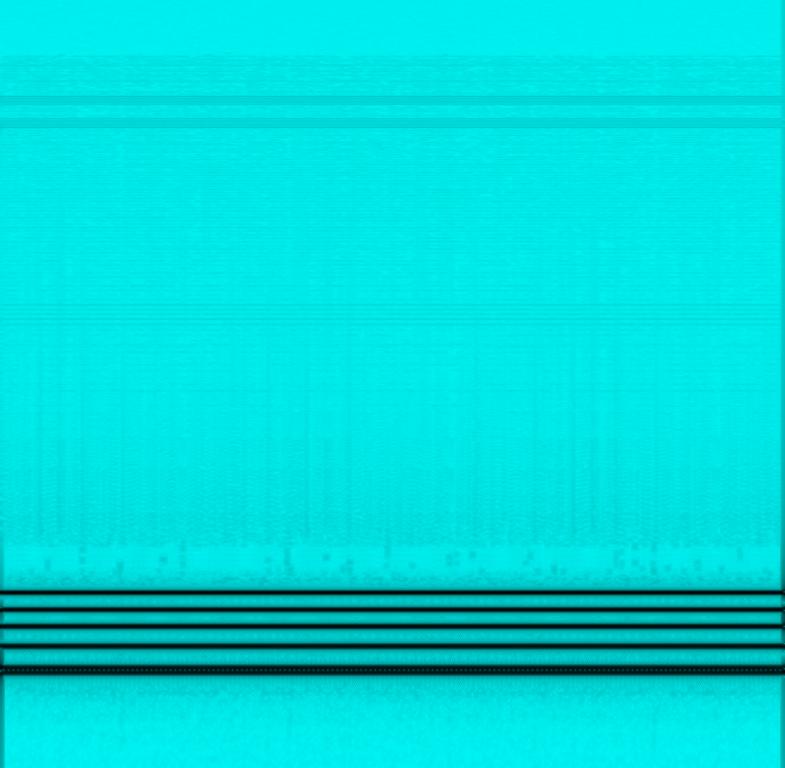
This is the sound of a certain frequency. It has a resonant, vibrational character. It is a medium range frequency.